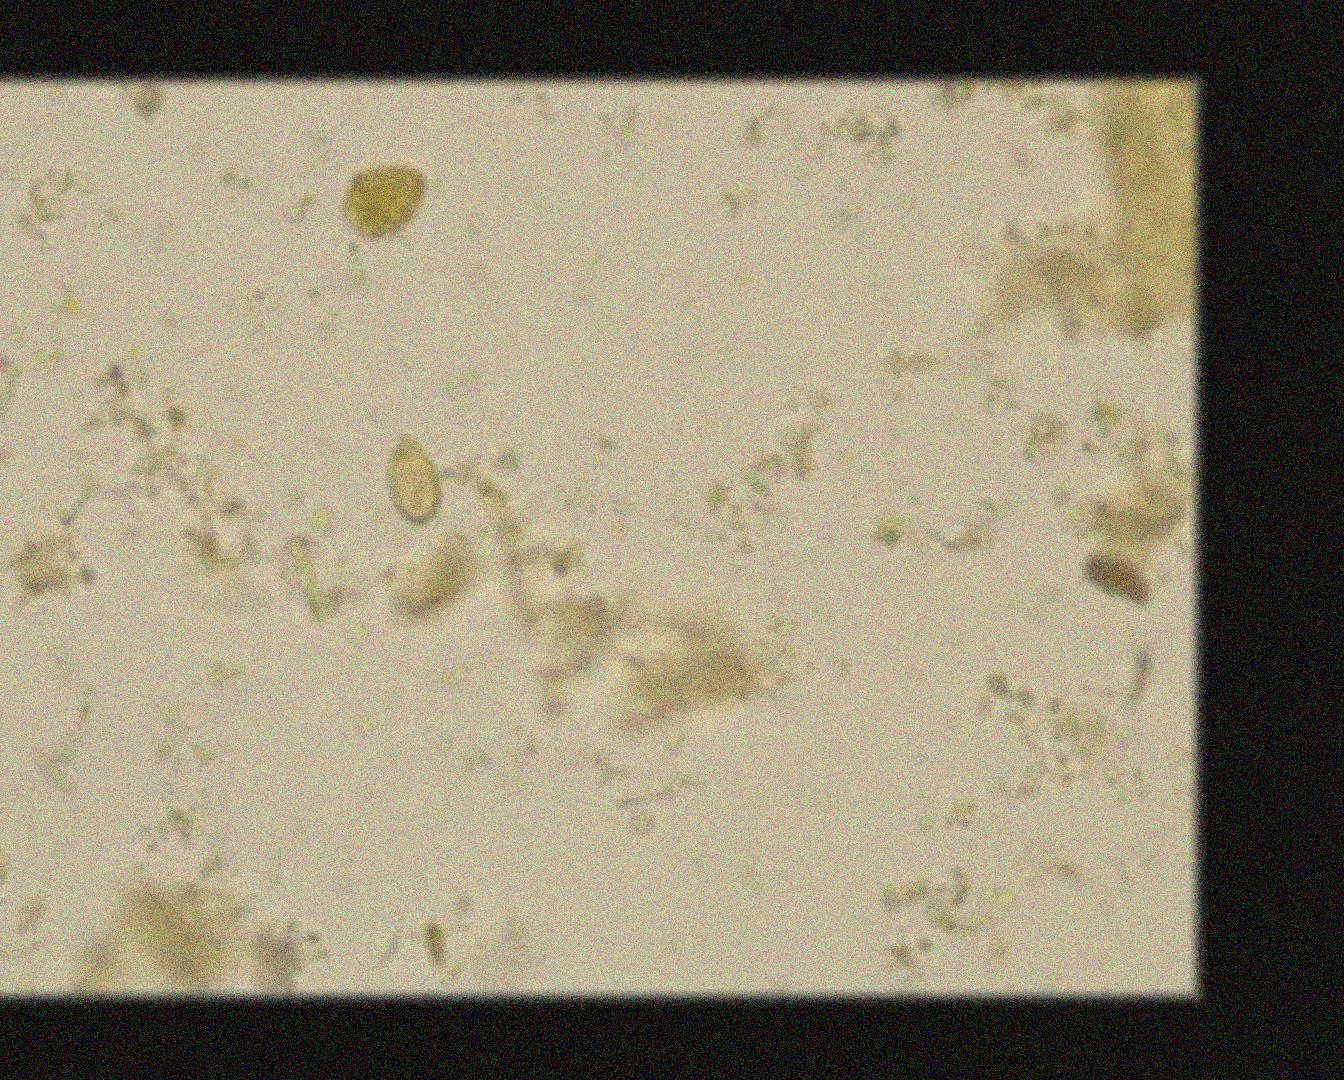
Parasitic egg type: Opisthorchis viverrine